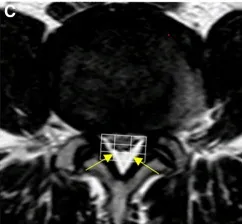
Spinal MRI images of patient #3. (A-C) Preoperative Sagittal T1, STIR and axial T2 weighted images show an overgrowth of epidural fat compressing the dural sac at L4-L5 (arrows), Manjila grading as type II (dorsal) moderate severity and Manjila Type III (concentric) moderate SEL seen caudally.
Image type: radiology (mri)